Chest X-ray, PA view. Patient: 61 years old, sex M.
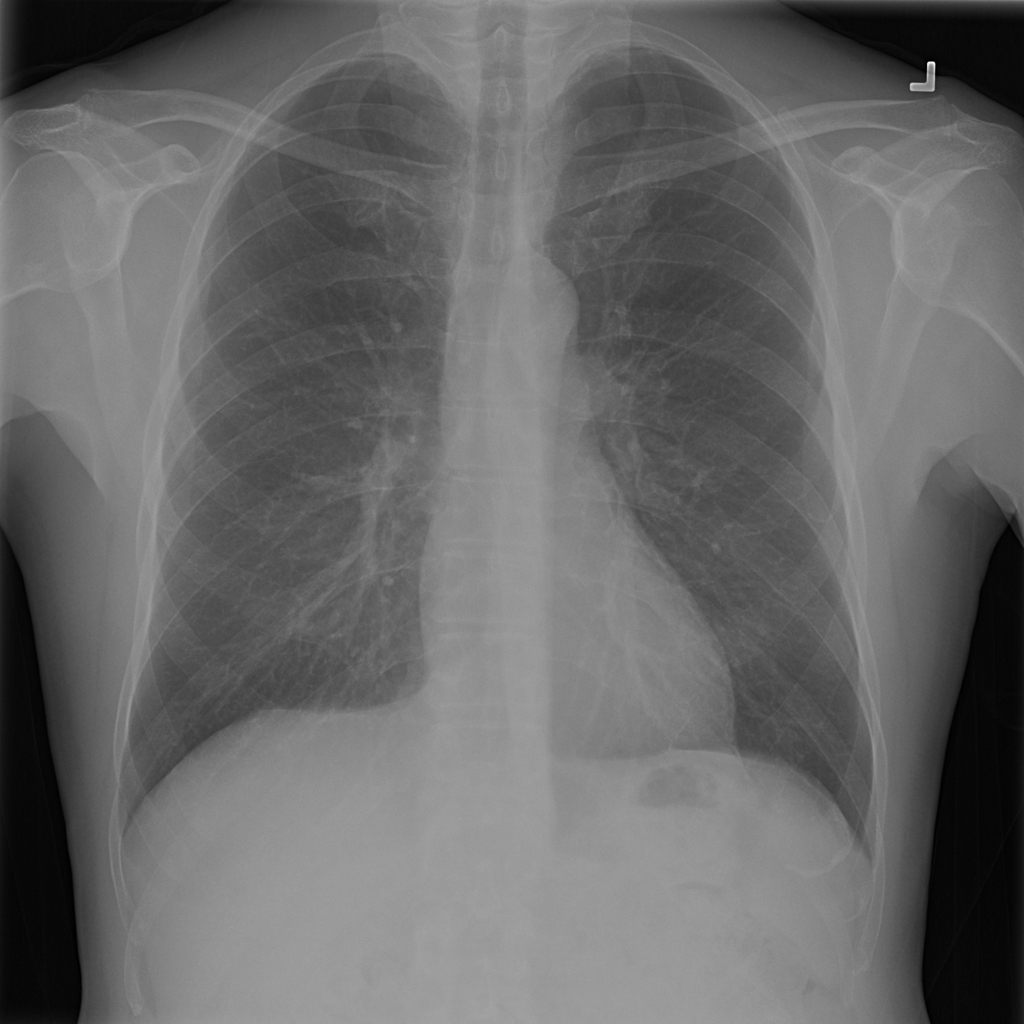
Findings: No Finding